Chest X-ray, AP view. Patient: 26 years old, sex M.
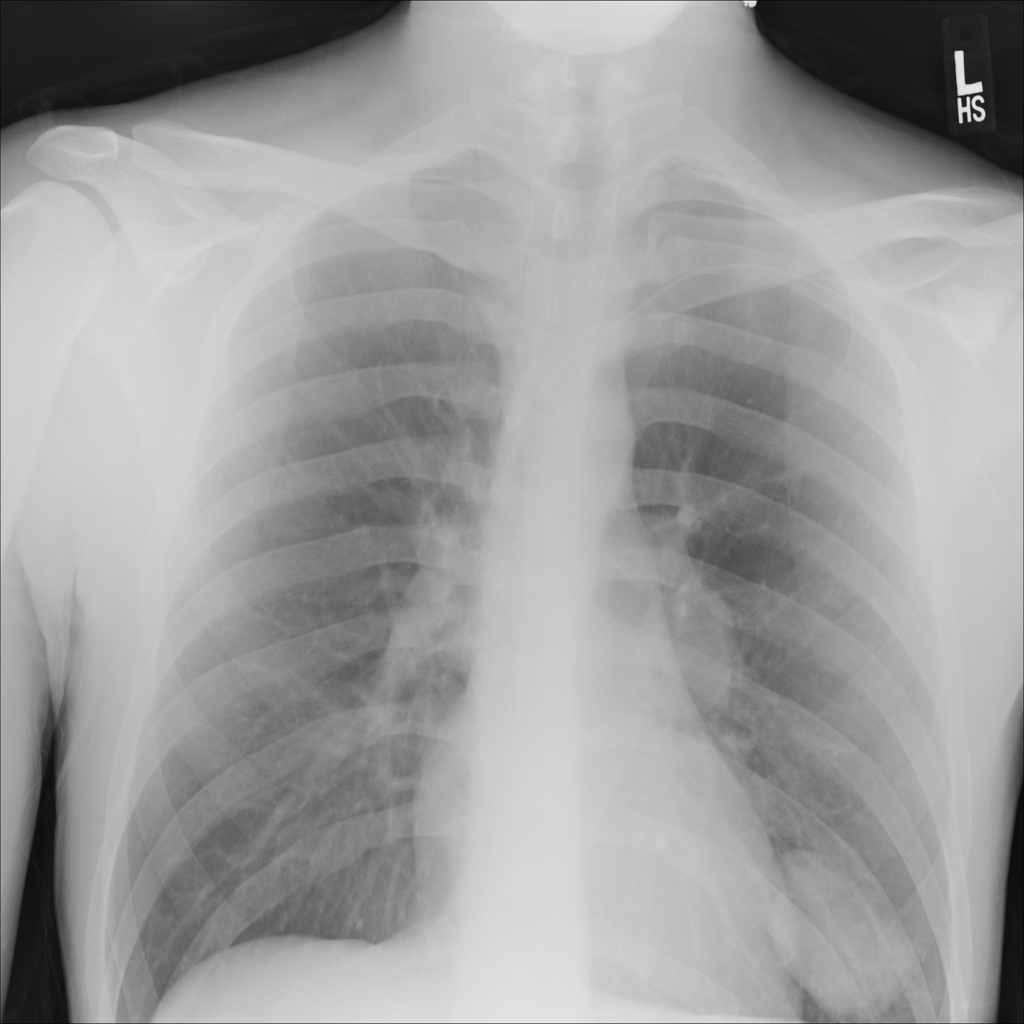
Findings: Mass